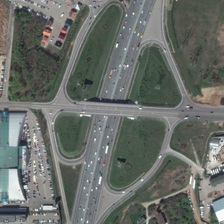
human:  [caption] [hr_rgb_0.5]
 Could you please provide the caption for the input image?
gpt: several buildings with parking lots and many green plants are near a viaduct .

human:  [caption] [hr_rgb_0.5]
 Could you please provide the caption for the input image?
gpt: several buildings with parking lots and many green plants are near a viaduct .

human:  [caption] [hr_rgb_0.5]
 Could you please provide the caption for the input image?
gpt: several buildings with parking lots and many green plants are near a viaduct .

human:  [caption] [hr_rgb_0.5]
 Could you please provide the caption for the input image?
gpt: several buildings with parking lots and many green plants are near a viaduct .

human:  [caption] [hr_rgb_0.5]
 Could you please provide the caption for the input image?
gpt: several buildings with parking lots and many green plants are near a viaduct .